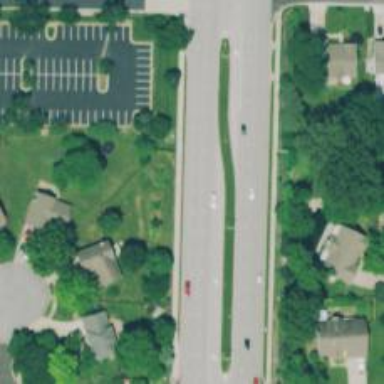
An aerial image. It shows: Dash road marking.